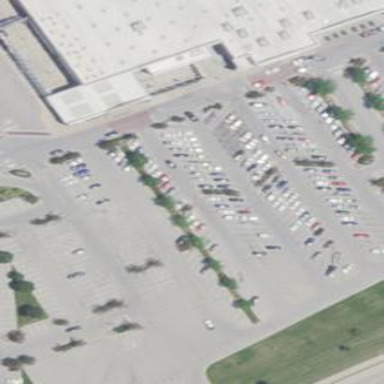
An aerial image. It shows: Parking area.